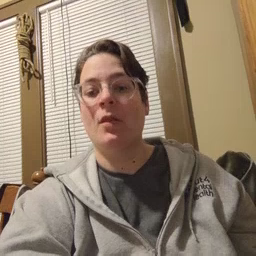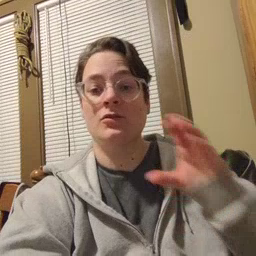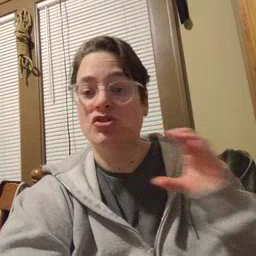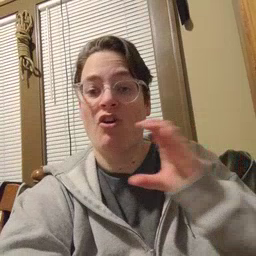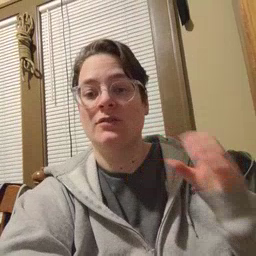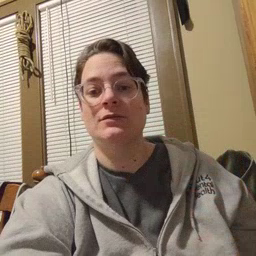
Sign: chocolate